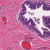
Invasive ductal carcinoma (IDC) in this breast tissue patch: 0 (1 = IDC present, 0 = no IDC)